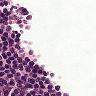
Metastatic tissue present: no